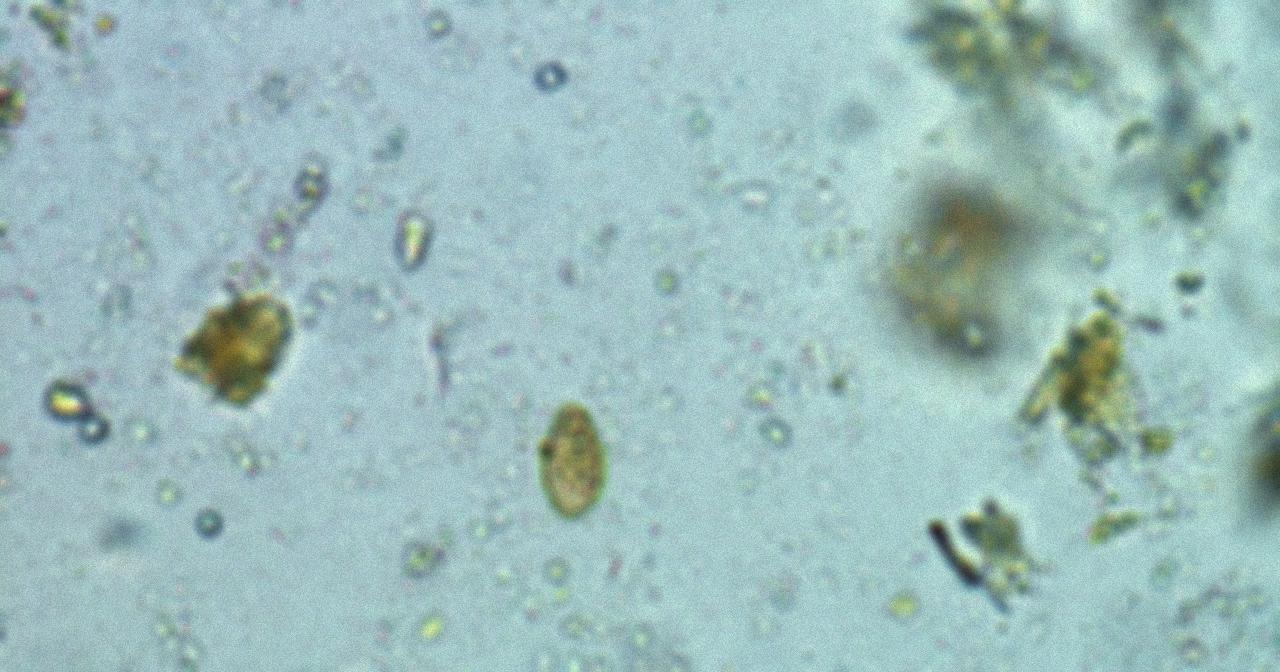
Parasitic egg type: Opisthorchis viverrine